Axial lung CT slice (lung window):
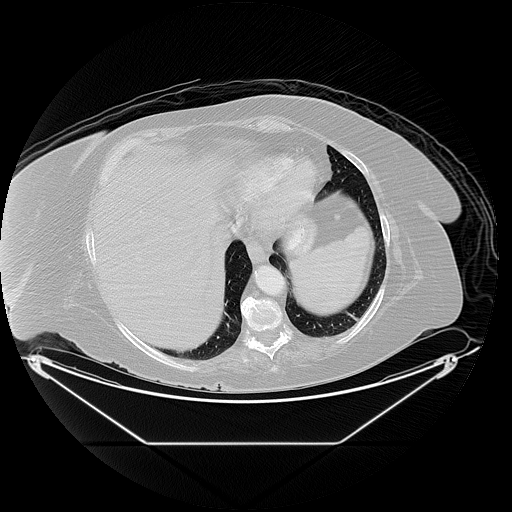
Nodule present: no